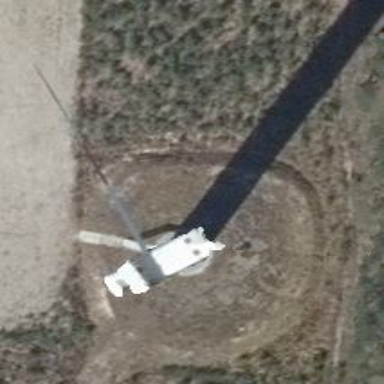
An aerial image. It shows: Wind power generator utilizing wind turbines.